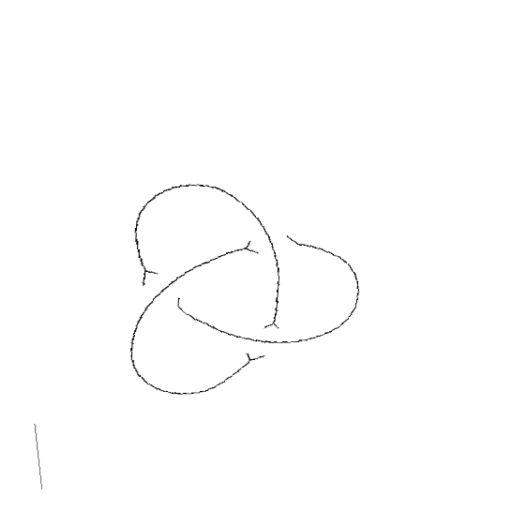
Crossing number: 3